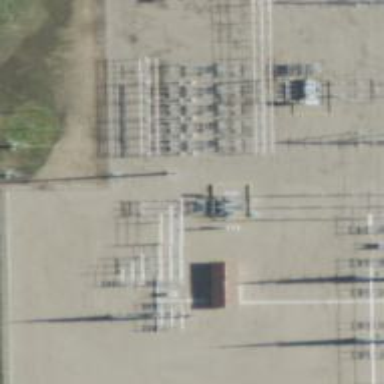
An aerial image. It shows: Fence surrounds transmission level power substation.